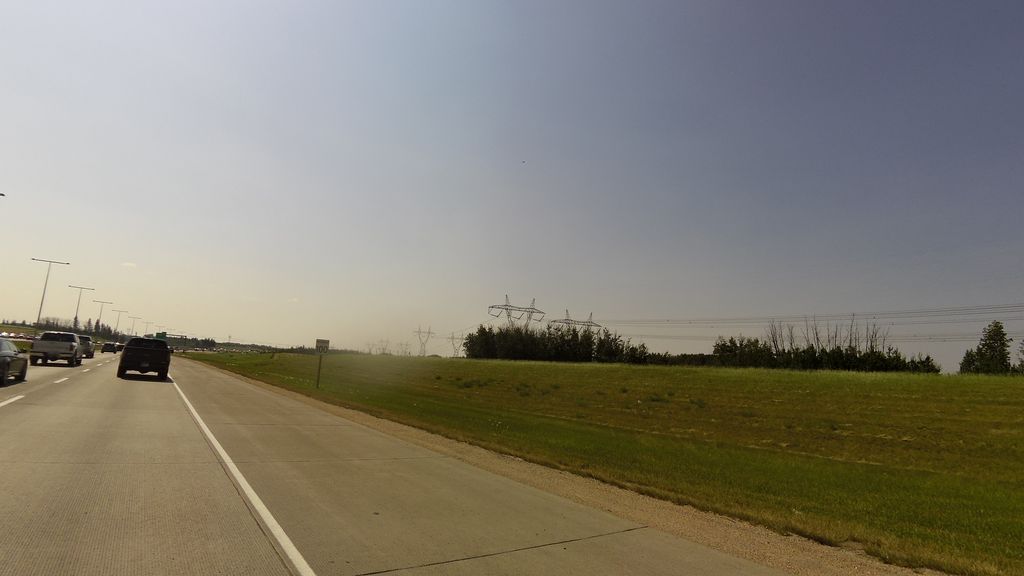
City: edmonton